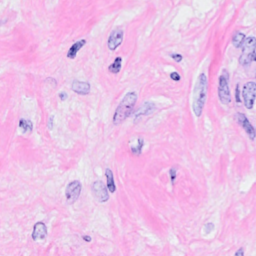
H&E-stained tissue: Breast